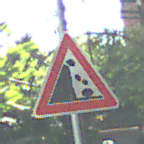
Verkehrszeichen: SteinschlagLinks
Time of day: Midday
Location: Outdoor (Suburban)
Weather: Clear
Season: NotSpecified
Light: Natural